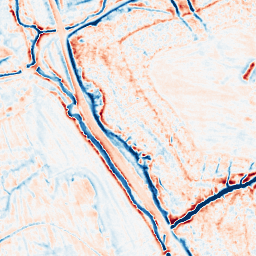
Category: edge_preserving
Decomposition family: anisotropic_diffusion
Decomposition parameters: iterations: 20
kappa: 10
gamma: 0.2
Upsampling method: linear_exact
Upsampling parameters: scale: 2
Upsampling scale: 2